Question: I'm really interested if I can create two dialogs in Android in same time in one activity. Here is what I want to achieve : I want to have a circle progress bar with a cancel button and at the bottom of my activity to have a horizontal progress dialog which indicates some calculations. Is there any option to create something like this or similar to this?
Thanks in Advance!

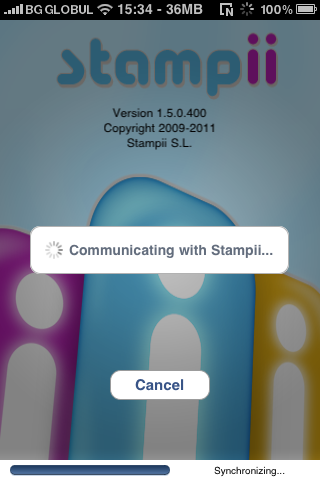
Answer: There is no reason why the synchronizing bar, progress bar, and cancel button could not be part of the same dialog that has a transparent background.